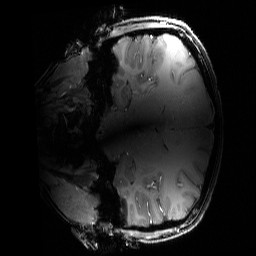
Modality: T1w
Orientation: coronal
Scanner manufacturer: siemens
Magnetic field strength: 6.98 T
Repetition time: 2.5 s
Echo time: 0.00429 s